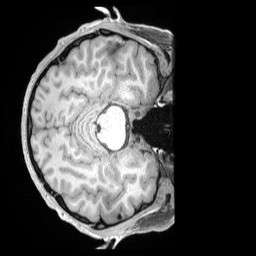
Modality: T1w
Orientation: axial
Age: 37
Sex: male
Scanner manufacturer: siemens
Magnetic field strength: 3 T
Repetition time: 2 s
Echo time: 0.00211 s